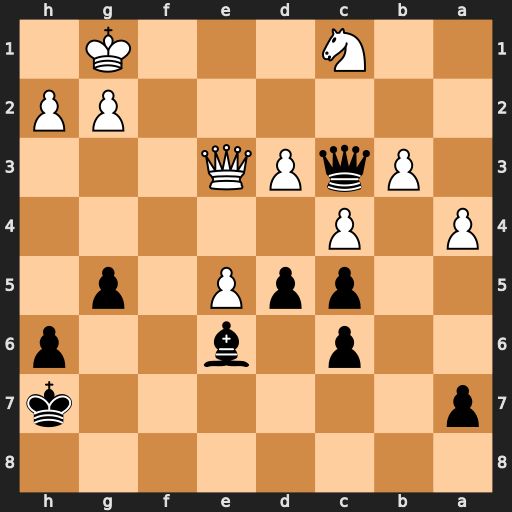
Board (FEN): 8/p6k/2p1b2p/2ppP1p1/P1P5/1PqPQ3/6PP/2N3K1
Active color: b
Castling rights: -
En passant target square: -
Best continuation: d4 Na2 Qa1+ Qc1 Qxa2